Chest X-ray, AP view. Patient: 63 years old, sex M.
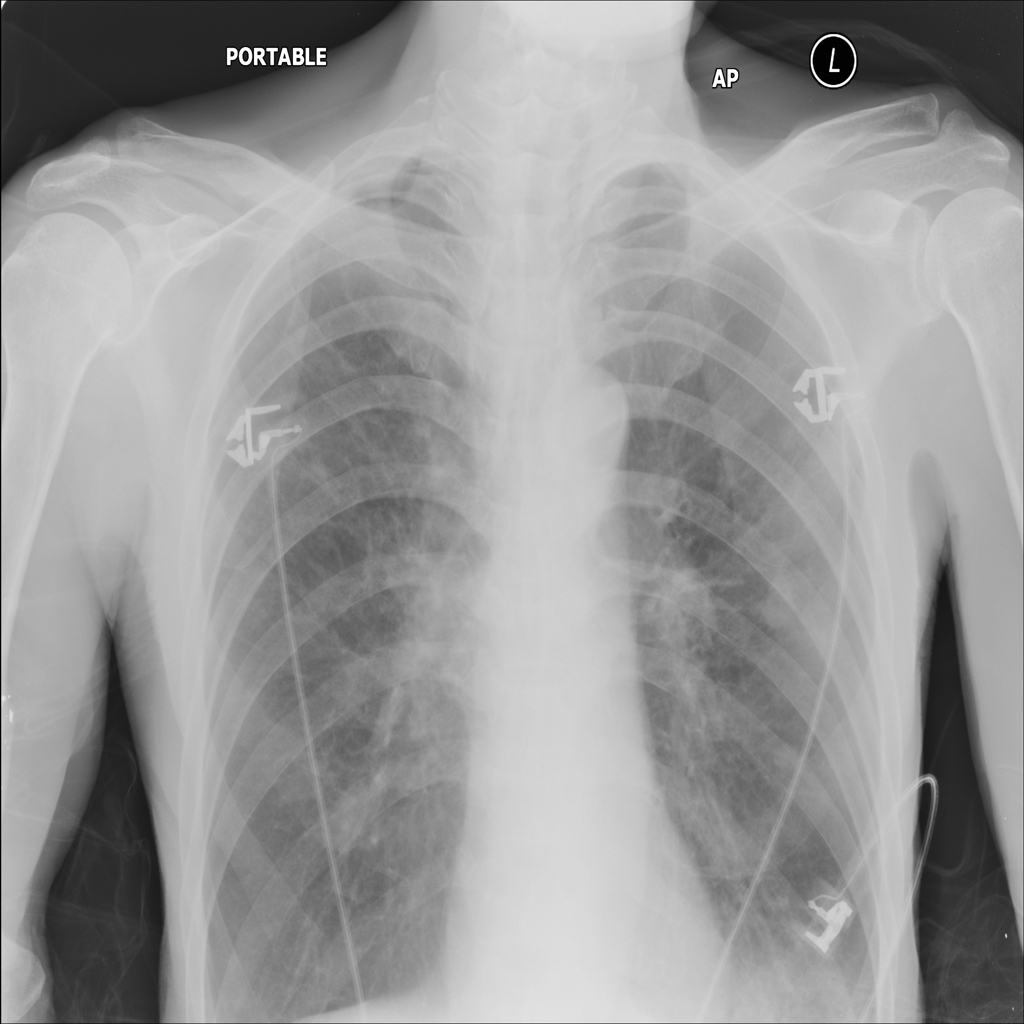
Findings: Infiltration, Nodule